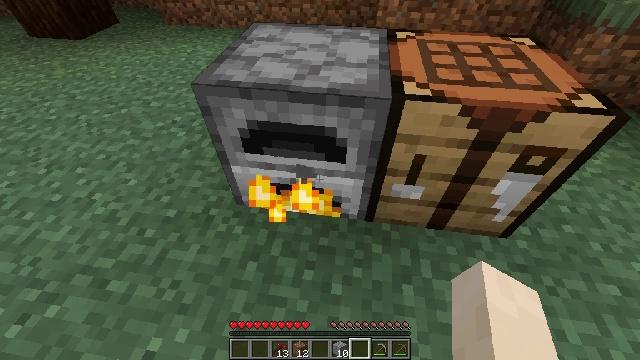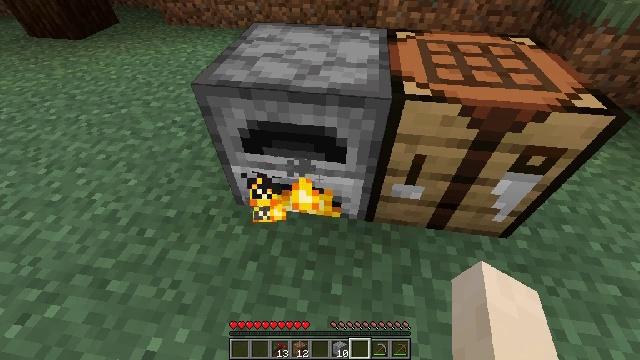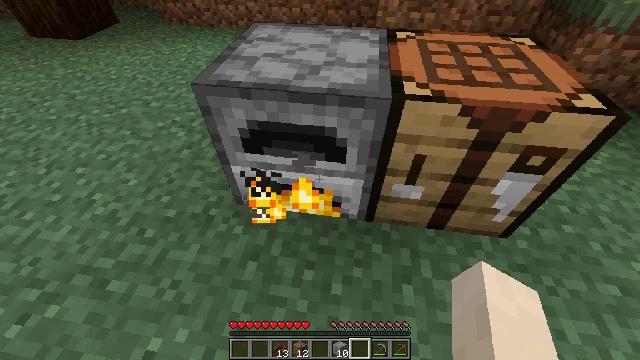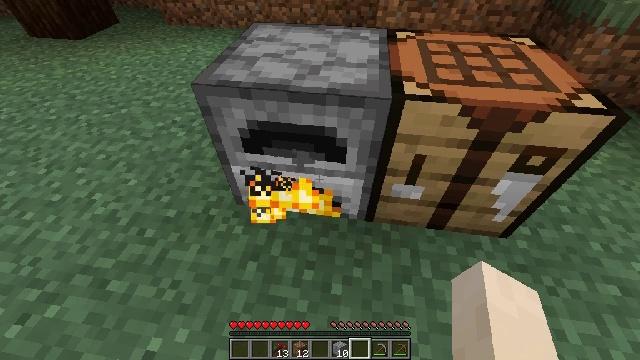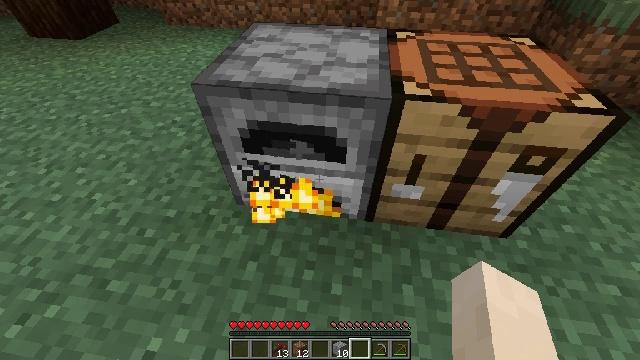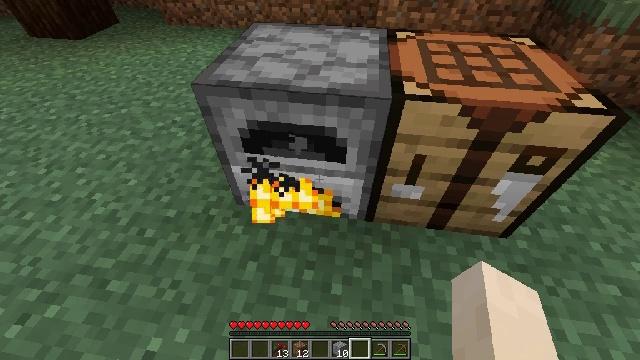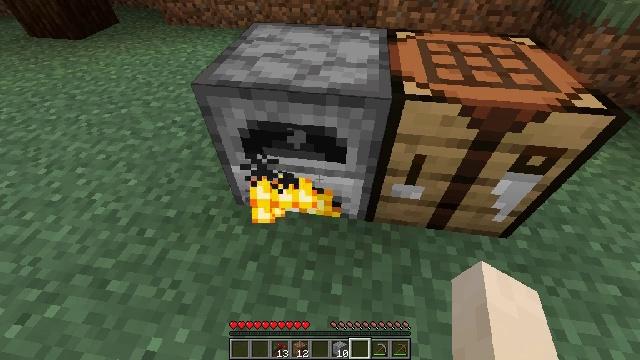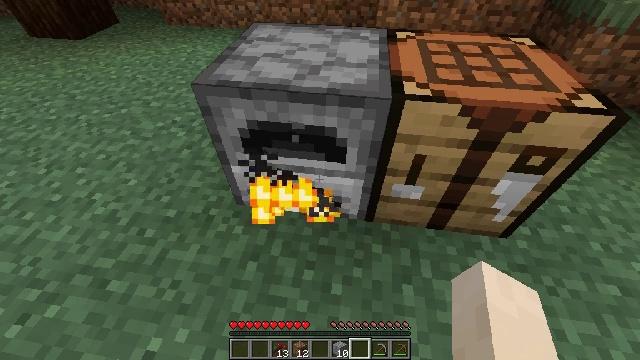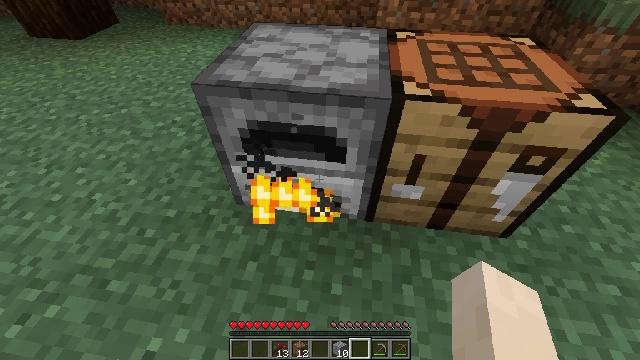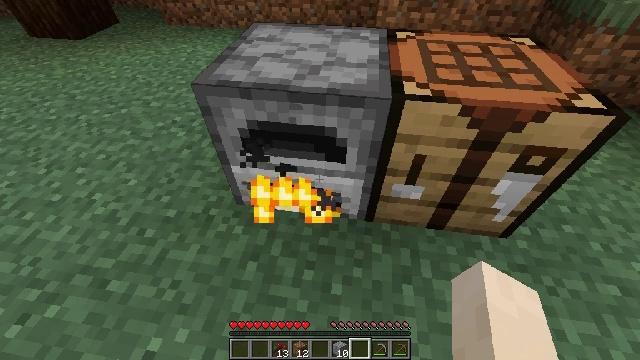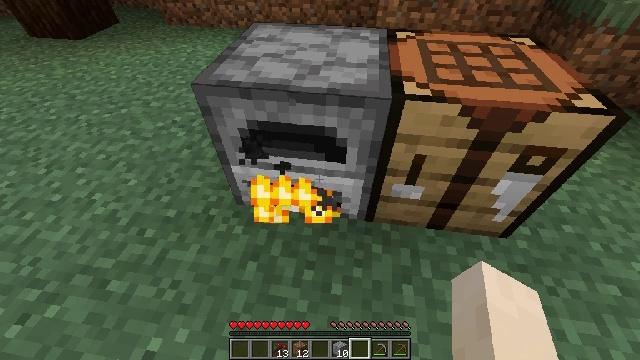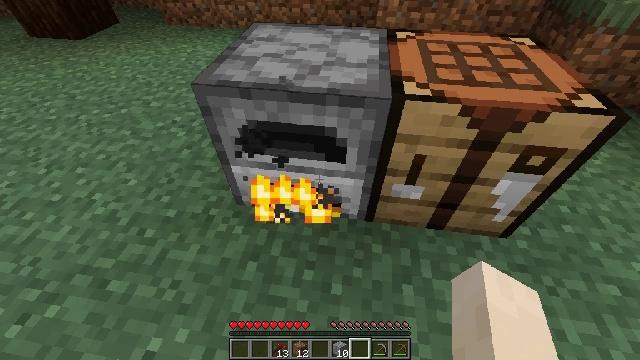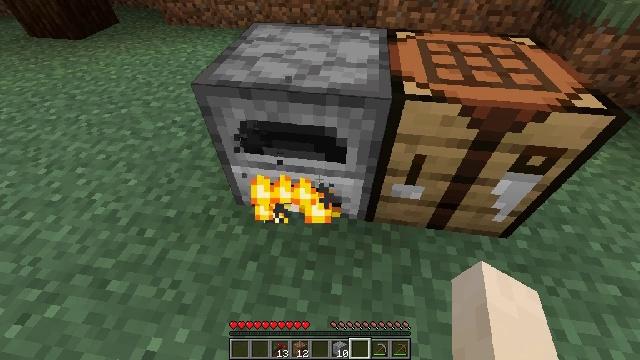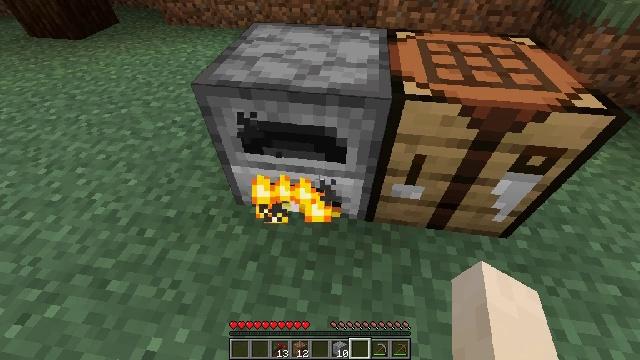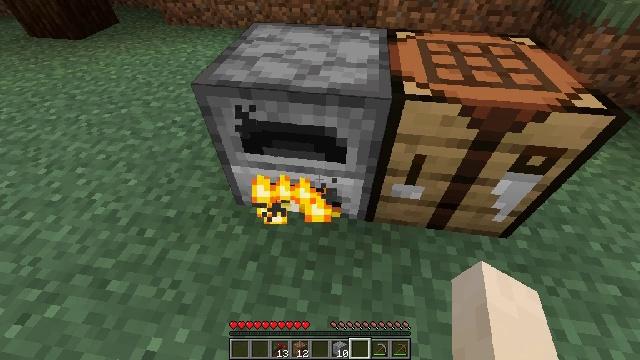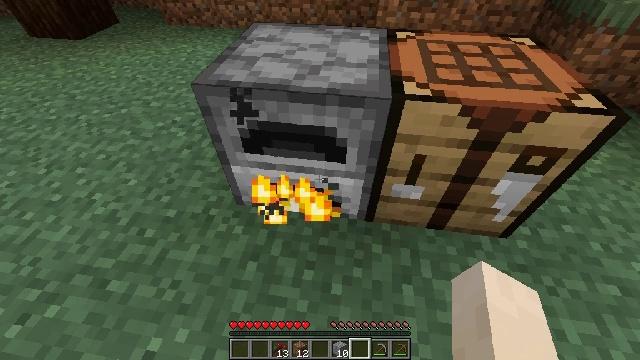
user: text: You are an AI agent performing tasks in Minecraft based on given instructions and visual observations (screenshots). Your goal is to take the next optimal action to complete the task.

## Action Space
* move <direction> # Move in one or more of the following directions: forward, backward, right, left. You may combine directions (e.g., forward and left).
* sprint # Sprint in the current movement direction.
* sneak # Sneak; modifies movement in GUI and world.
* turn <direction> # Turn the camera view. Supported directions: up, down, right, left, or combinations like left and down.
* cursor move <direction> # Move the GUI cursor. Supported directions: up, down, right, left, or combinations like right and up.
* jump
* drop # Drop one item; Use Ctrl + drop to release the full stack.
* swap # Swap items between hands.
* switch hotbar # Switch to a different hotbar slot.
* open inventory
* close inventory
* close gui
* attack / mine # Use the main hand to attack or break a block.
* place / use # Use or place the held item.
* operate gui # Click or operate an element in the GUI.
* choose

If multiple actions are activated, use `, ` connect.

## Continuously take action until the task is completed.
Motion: motion action
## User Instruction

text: Craft charcoal by smelting logs in a furnace.
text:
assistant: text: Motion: no_op
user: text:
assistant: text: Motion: no_op
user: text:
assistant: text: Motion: no_op
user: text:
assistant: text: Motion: no_op
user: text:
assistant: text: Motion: no_op
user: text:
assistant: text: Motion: no_op
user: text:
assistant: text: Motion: no_op
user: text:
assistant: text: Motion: no_op
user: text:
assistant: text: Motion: no_op
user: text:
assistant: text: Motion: no_op
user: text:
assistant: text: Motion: no_op
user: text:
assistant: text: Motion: no_op
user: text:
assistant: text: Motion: no_op
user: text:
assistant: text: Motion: no_op
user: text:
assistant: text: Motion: no_op
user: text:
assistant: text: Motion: no_op
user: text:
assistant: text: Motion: no_op
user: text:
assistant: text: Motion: no_op
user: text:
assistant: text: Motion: no_op
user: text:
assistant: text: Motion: no_op
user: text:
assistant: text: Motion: no_op
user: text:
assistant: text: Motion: no_op
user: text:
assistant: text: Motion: no_op
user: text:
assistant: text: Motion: no_op
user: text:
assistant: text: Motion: no_op
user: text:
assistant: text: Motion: no_op
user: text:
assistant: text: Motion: no_op
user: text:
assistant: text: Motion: no_op
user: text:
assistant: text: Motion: no_op
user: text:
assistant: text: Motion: no_op